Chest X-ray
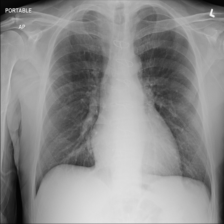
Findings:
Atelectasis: negative
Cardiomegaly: negative
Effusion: negative
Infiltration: negative
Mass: negative
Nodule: negative
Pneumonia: negative
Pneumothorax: negative
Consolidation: negative
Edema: negative
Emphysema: negative
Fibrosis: negative
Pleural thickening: negative
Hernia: negative